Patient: sex M, age 71
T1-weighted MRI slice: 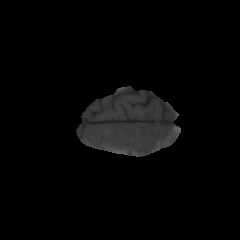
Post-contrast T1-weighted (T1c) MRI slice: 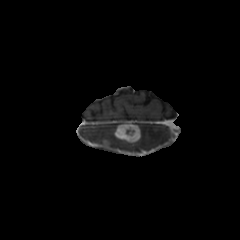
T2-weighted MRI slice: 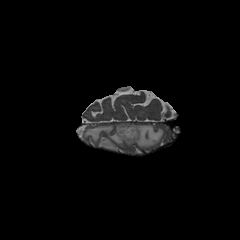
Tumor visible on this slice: yes
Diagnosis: Glioblastoma, IDH-wildtype
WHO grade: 4